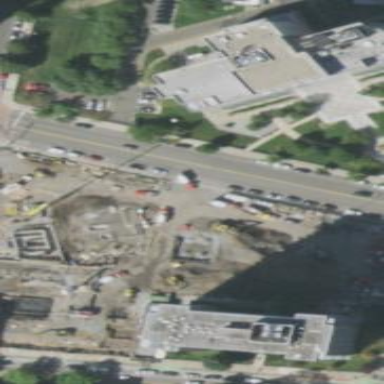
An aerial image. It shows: Sidewalk.